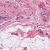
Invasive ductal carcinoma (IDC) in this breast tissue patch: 0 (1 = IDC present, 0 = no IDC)